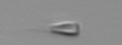
Label: Calciopappus